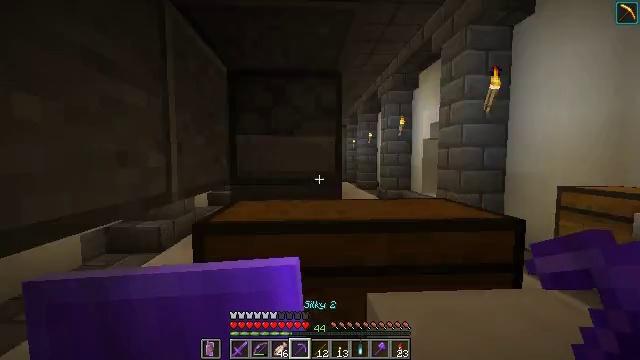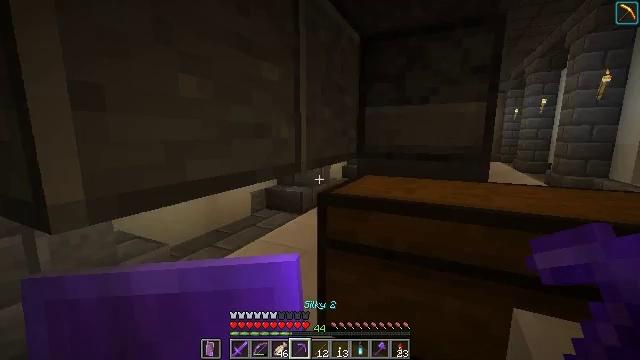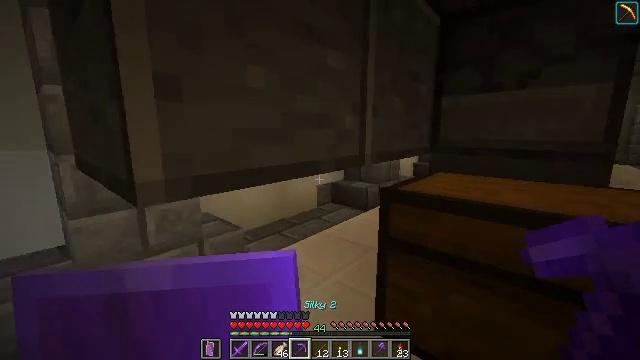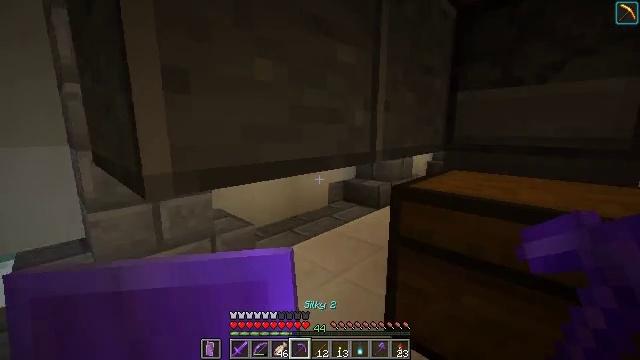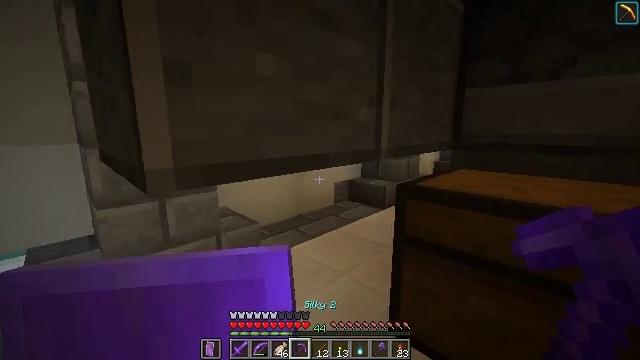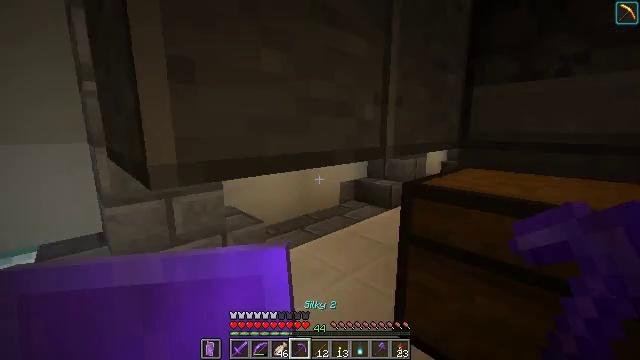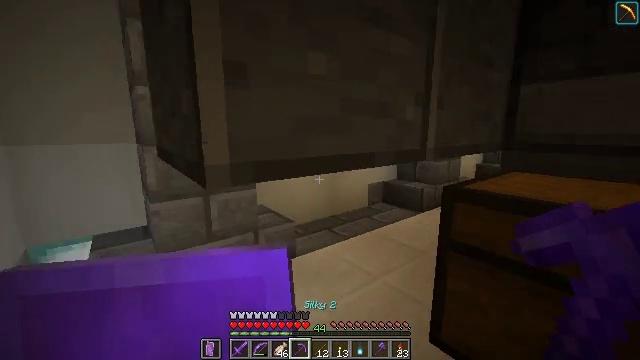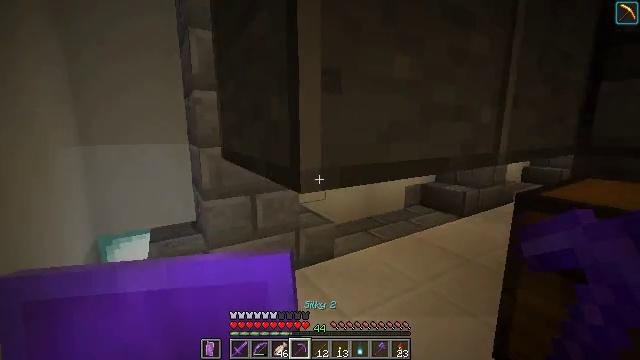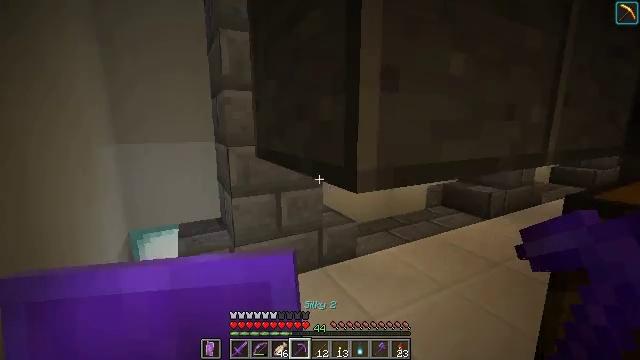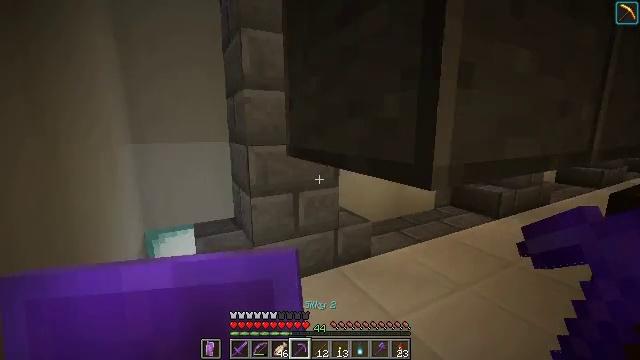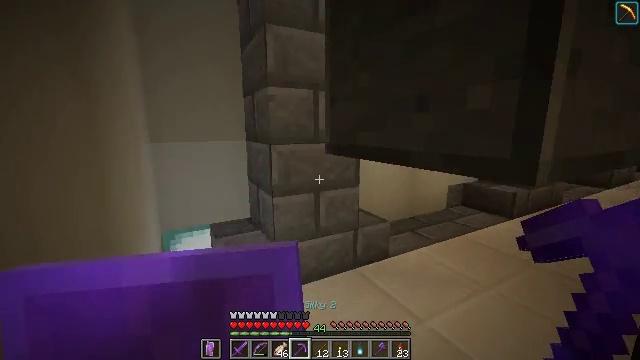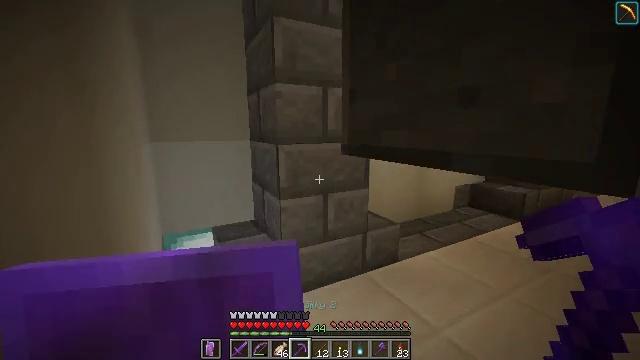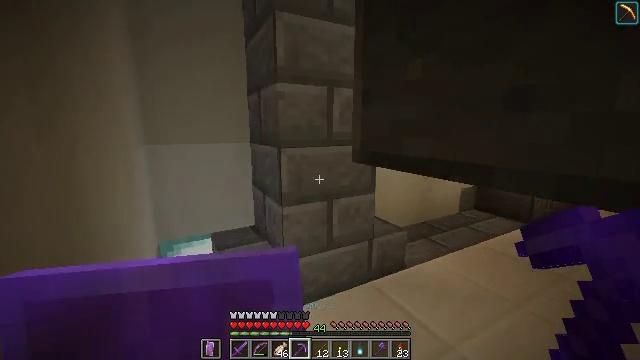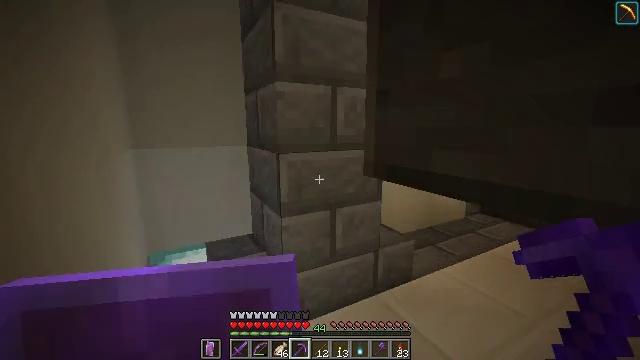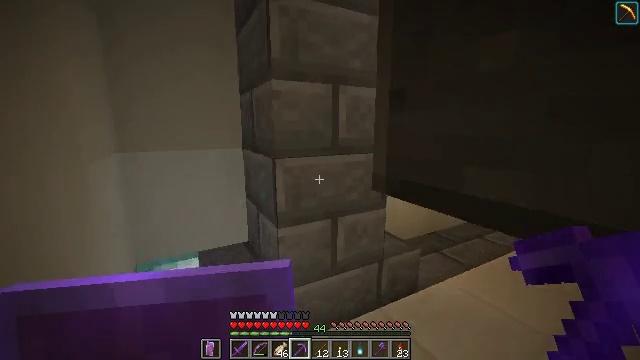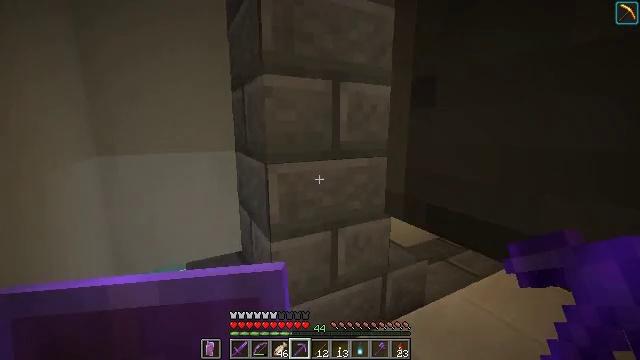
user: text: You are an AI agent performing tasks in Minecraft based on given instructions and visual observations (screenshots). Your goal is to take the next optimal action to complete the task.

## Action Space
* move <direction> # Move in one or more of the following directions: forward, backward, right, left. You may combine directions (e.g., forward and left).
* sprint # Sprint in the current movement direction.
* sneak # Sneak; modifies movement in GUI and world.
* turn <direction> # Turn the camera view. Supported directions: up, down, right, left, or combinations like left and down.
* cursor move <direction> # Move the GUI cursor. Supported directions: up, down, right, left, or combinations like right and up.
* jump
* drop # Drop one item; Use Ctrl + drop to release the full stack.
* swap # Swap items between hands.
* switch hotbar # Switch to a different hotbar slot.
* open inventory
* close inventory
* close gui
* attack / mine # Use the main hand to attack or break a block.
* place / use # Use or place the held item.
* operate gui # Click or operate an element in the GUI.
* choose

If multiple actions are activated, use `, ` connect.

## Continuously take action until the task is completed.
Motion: motion action
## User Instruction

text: mine block soul lantern
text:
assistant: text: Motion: turn left and down
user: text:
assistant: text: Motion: turn left and down
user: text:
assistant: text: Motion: turn left
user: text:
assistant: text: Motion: turn left
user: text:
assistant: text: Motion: turn left
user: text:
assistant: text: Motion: move left, turn left
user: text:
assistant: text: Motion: move left, turn left
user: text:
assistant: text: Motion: move left, turn left
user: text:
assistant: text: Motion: move left
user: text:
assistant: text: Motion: move left
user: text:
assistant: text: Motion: move forward and move left
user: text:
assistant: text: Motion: move forward
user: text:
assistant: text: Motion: move forward
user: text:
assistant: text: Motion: move forward
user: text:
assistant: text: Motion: move forward
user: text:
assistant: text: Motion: move forward
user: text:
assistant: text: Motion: move forward
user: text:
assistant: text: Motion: move forward
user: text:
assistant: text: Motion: move forward
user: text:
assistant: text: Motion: move forward
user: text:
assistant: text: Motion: move forward, turn right
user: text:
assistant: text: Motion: move forward, turn right and up
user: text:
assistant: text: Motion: move forward, turn right and up
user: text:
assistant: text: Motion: move forward, turn right and up
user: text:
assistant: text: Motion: move forward, turn right
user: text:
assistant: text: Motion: move forward
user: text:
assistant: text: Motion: move forward
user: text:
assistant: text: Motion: no_op
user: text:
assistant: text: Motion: no_op
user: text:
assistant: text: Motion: no_op